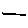
Label: line